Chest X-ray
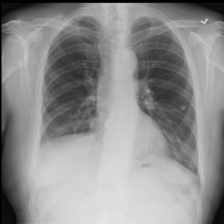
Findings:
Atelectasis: negative
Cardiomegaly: negative
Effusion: negative
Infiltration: negative
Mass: negative
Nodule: negative
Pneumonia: negative
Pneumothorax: negative
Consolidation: negative
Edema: negative
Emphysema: negative
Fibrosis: negative
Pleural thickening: negative
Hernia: negative